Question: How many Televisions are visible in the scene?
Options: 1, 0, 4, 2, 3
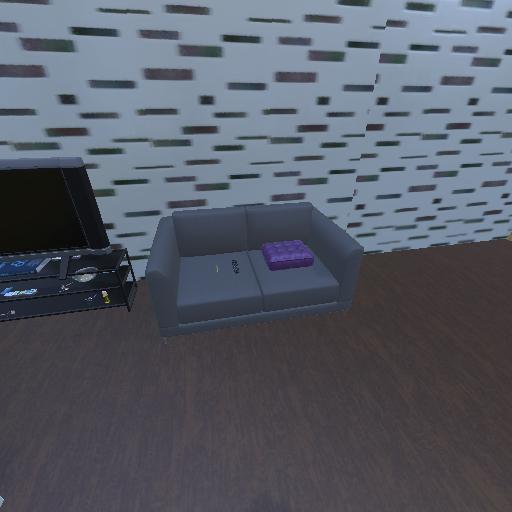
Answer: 1